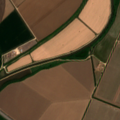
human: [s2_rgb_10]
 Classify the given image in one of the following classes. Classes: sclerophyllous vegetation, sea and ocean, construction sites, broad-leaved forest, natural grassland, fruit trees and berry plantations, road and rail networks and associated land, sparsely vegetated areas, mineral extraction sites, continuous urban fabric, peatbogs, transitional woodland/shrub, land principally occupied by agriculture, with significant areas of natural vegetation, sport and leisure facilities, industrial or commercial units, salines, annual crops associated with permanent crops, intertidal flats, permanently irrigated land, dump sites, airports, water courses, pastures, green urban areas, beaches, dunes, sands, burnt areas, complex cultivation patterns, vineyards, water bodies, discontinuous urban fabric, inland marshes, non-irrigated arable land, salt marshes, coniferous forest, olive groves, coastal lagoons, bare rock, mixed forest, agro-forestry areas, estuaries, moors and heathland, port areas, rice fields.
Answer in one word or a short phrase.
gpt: permanently irrigated land, rice fields